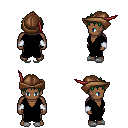
a pixel art fantasy rpg character, male body template, human, dark skin, black robe, metal pants, green bedhead hairstyle, leather cap, white cloth bracers, white slippers, four views (front, back, left, right), 2x2 character sprite sheet, small pixel art, hard edges, no anti-aliasing